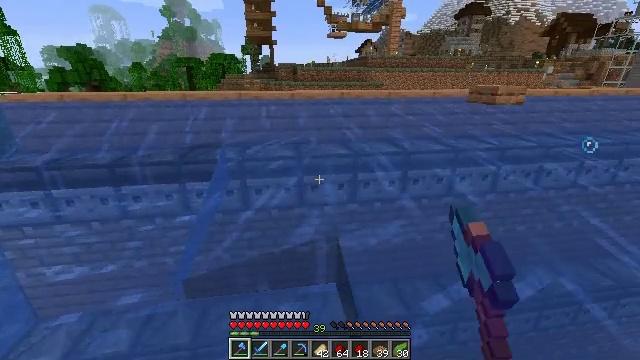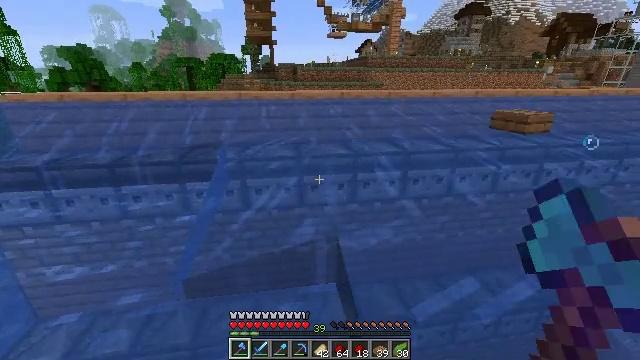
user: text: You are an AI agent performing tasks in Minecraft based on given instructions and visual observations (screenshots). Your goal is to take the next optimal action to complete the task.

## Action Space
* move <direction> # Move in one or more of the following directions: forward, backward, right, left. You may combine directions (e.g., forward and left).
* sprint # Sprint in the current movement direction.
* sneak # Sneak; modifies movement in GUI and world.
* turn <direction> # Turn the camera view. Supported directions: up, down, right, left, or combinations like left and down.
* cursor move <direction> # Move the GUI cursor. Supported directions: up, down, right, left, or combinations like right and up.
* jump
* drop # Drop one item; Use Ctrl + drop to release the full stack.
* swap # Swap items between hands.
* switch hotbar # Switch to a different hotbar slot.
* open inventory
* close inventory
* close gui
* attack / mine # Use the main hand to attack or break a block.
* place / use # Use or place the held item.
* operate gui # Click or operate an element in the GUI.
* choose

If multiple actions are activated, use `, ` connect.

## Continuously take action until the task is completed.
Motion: motion action
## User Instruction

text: Remove the jungle slab block.
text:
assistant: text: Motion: sneak, attack / mine
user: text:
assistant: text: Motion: sneak, attack / mine